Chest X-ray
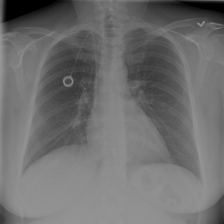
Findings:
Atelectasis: negative
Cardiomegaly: negative
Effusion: negative
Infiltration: positive
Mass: negative
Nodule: negative
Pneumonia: negative
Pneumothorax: negative
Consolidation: negative
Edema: negative
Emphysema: negative
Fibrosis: negative
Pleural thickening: negative
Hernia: negative